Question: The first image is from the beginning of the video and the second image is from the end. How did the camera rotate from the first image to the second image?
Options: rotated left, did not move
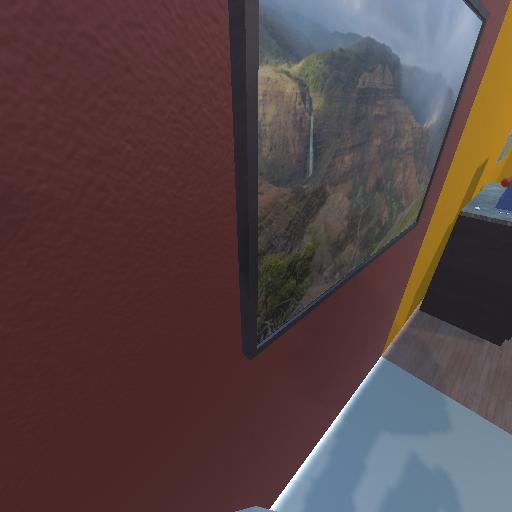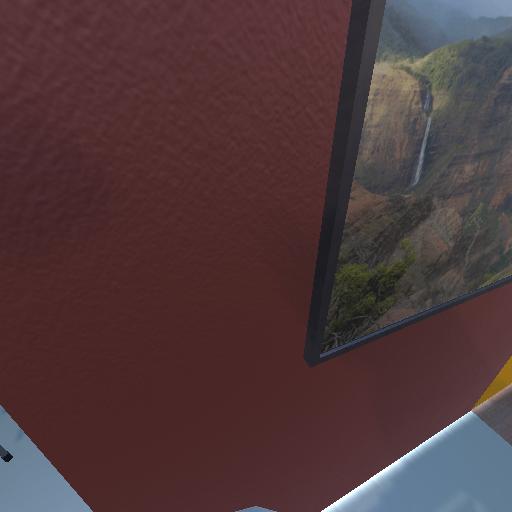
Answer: rotated left